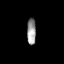
Tissue: prostate
Cell type: Epithelial cells
Senescence score: 0.2981
Nuclear area (px): 233
Mean DAPI intensity: 152.433